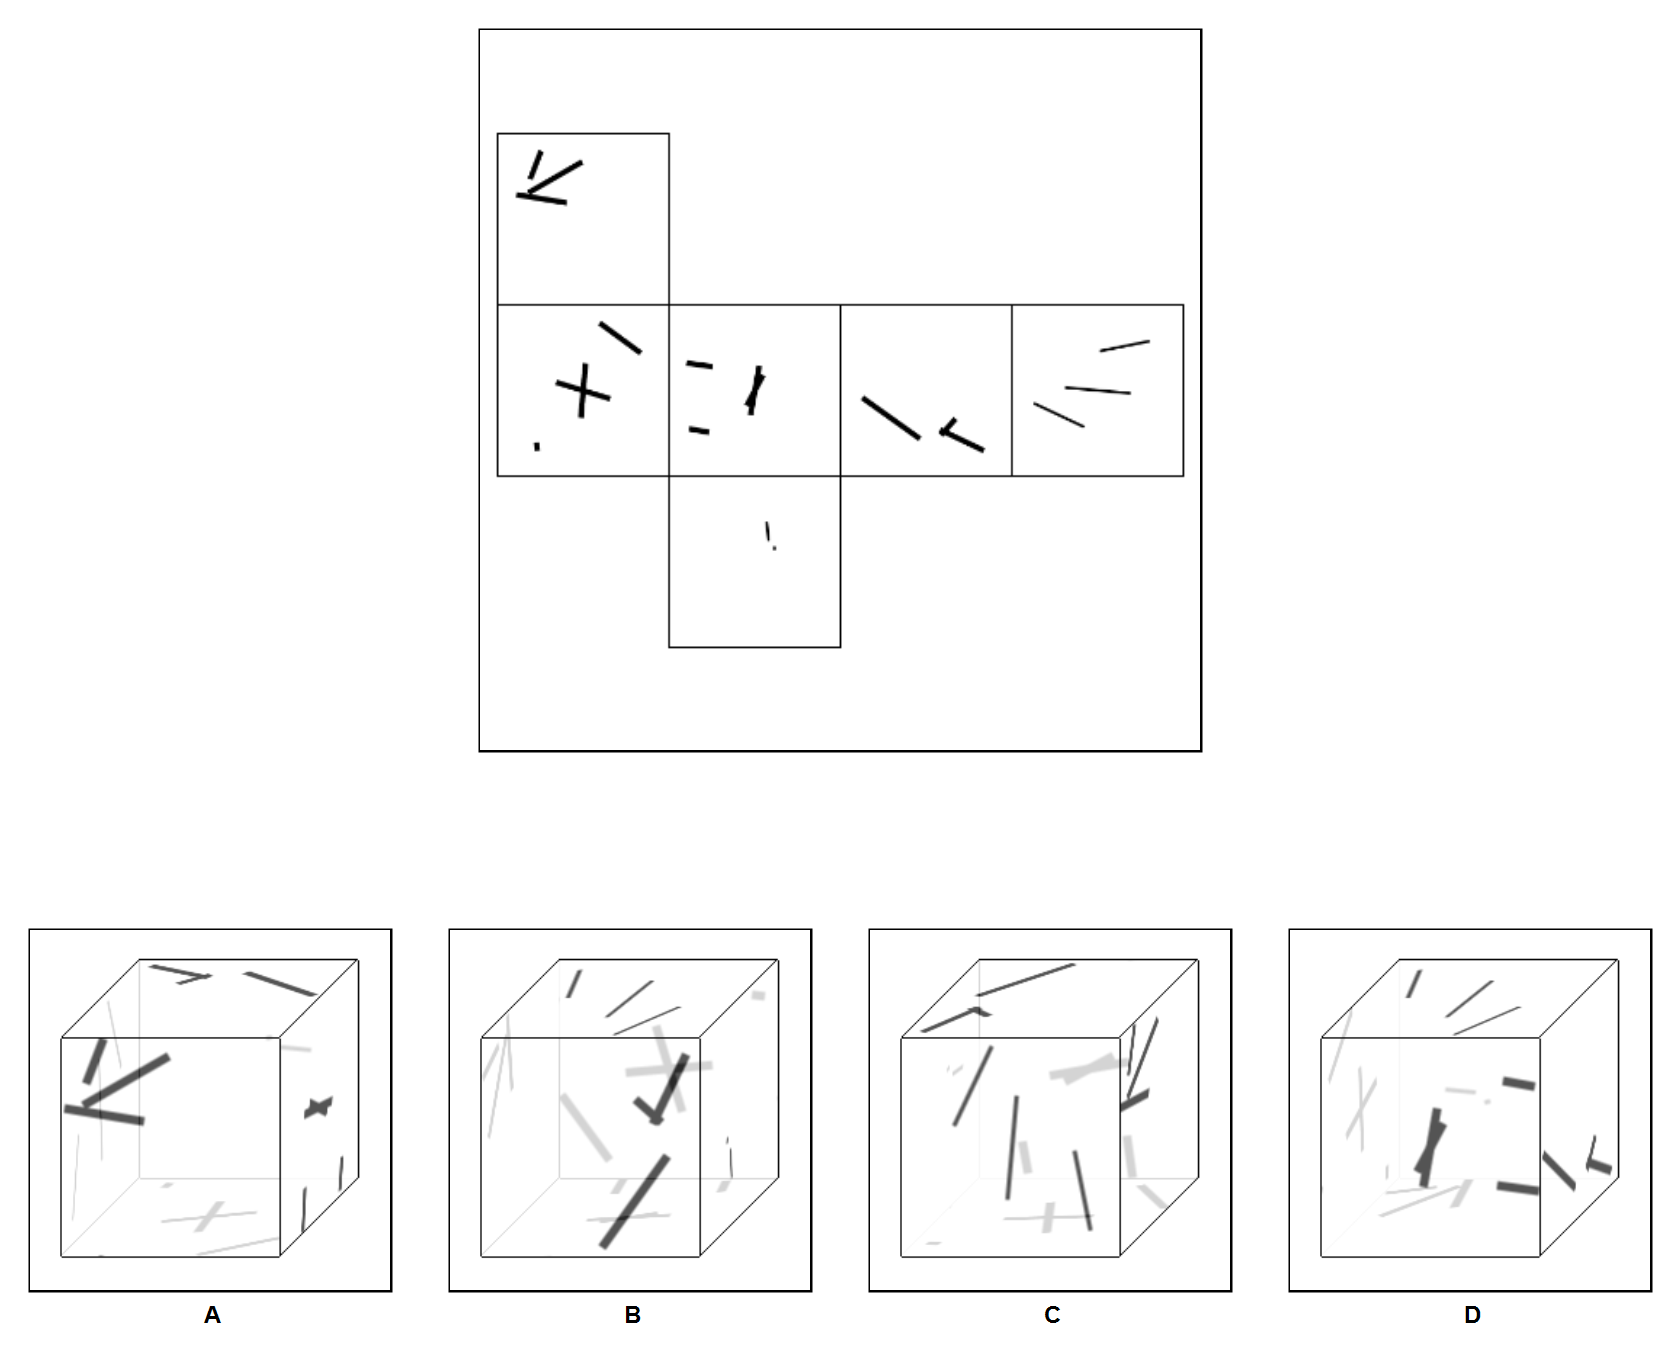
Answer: D